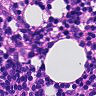
Metastatic tissue present: no